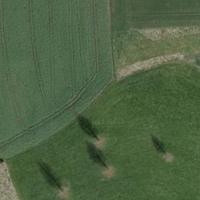
EUNIS habitat code: 52
Species observed at this site:
Milvus milvus
Ciconia ciconia